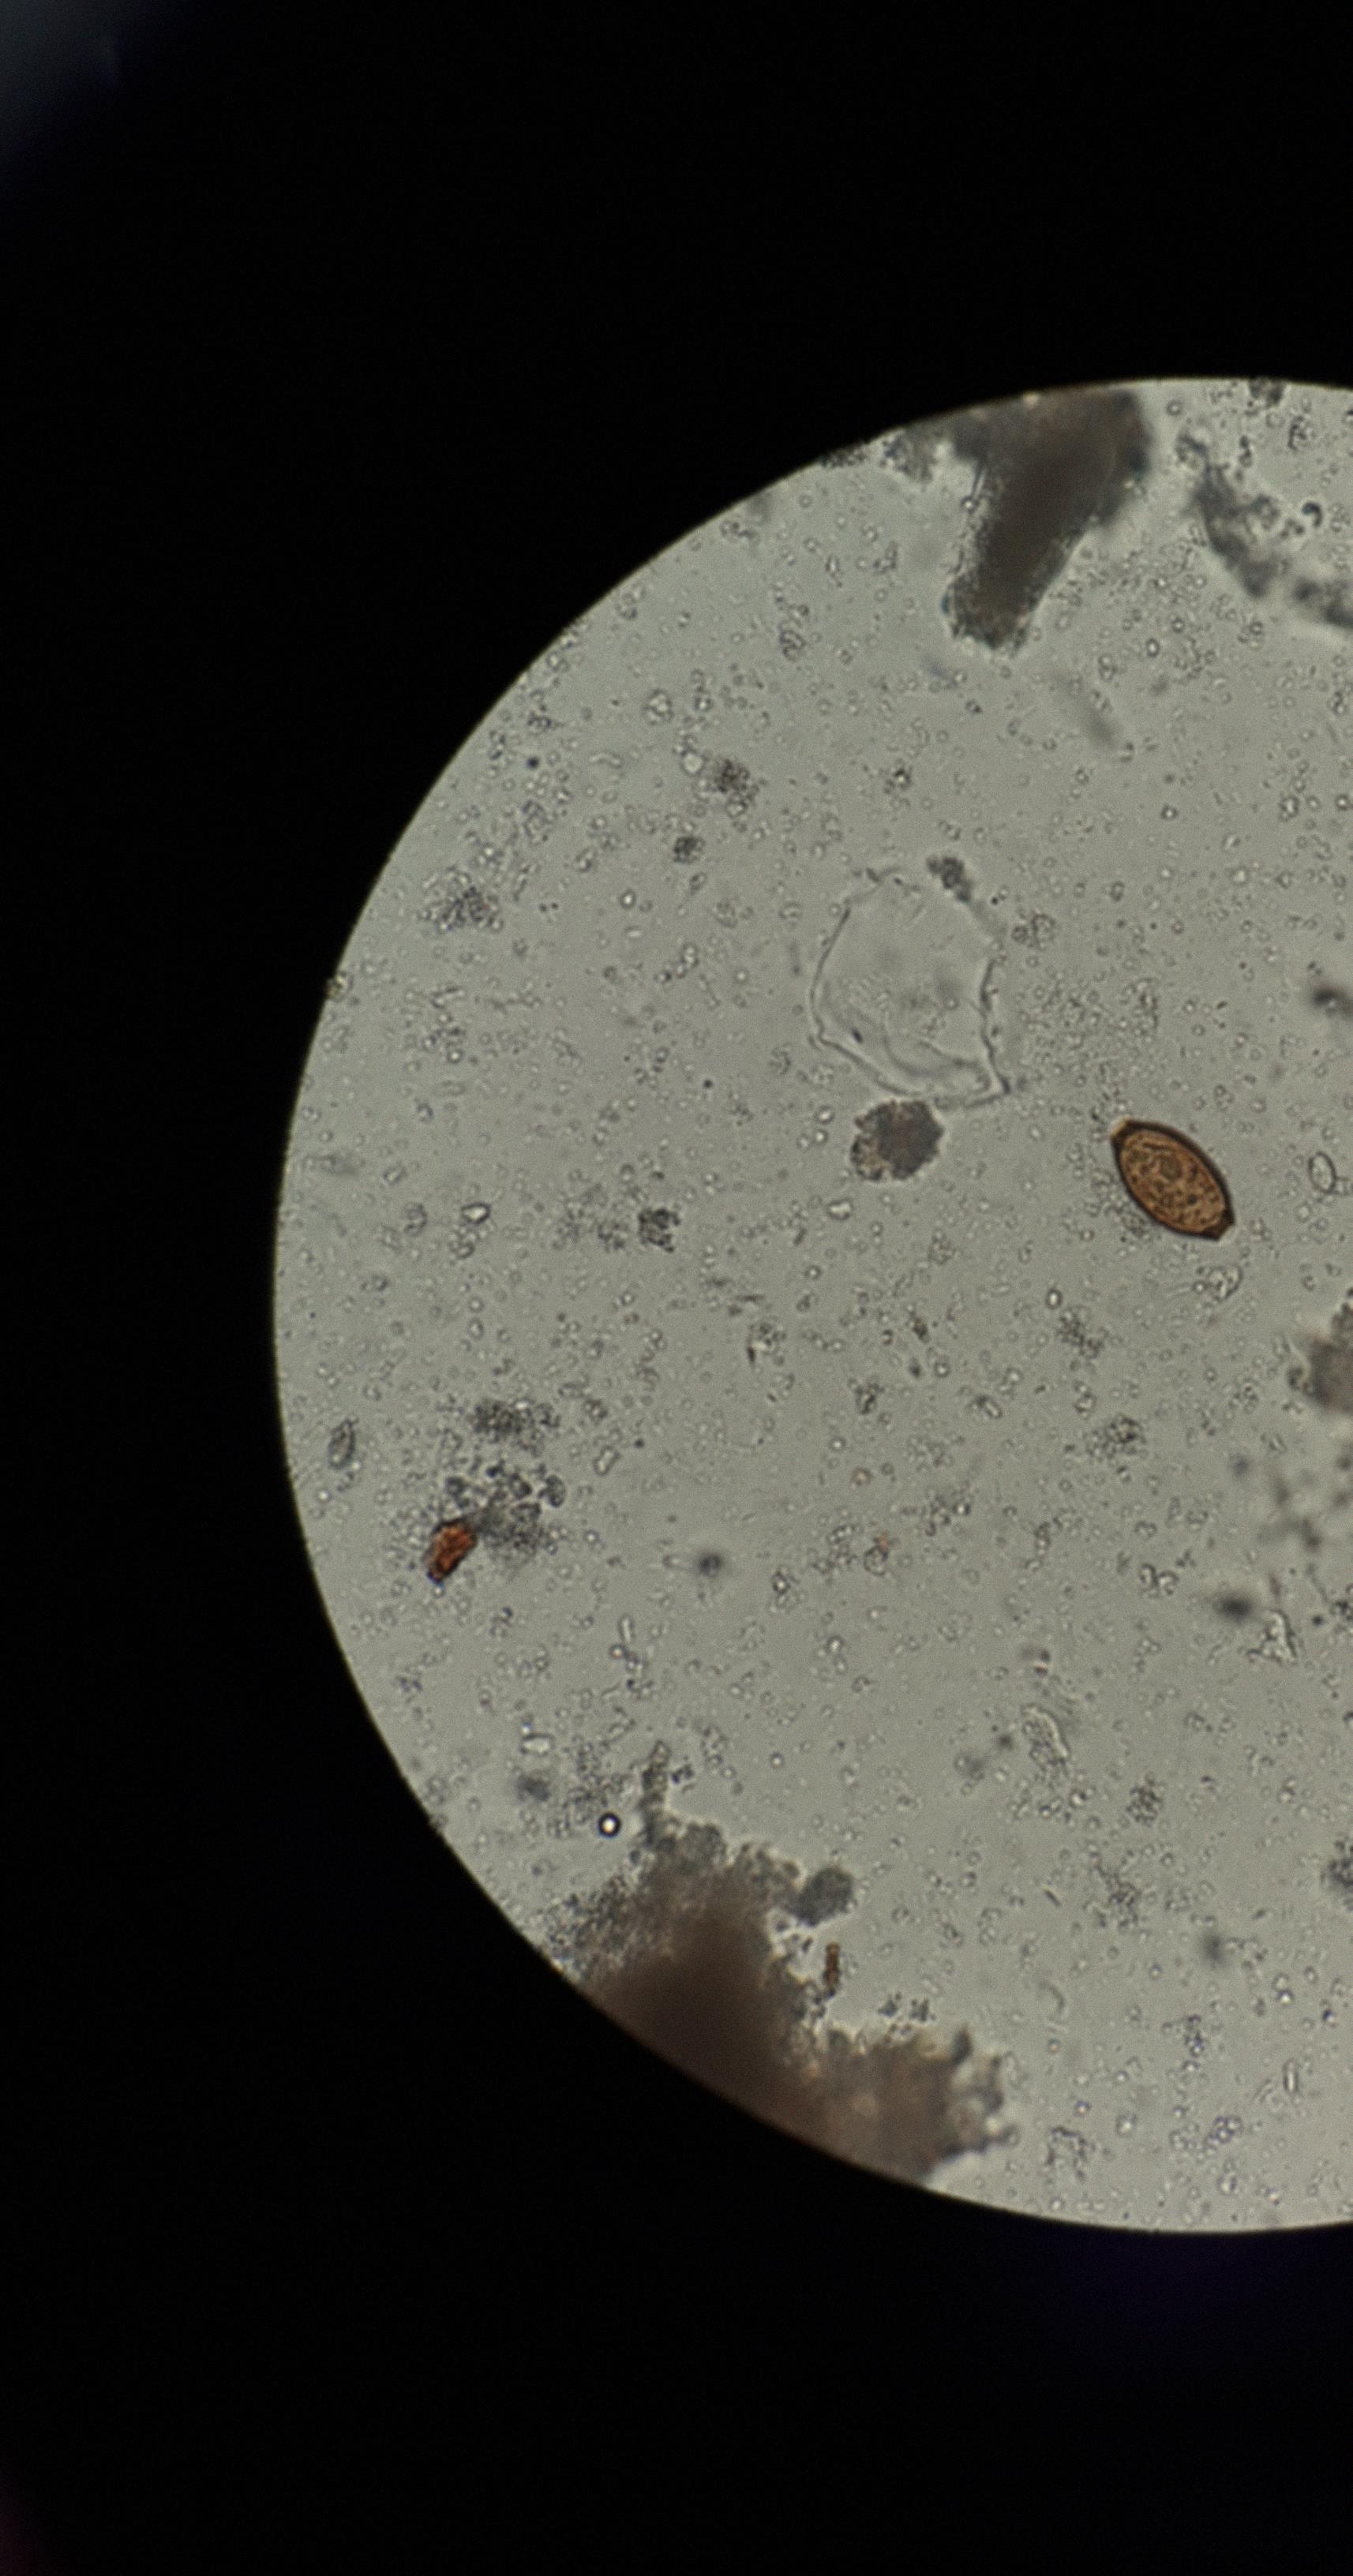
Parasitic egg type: Trichuris trichiura